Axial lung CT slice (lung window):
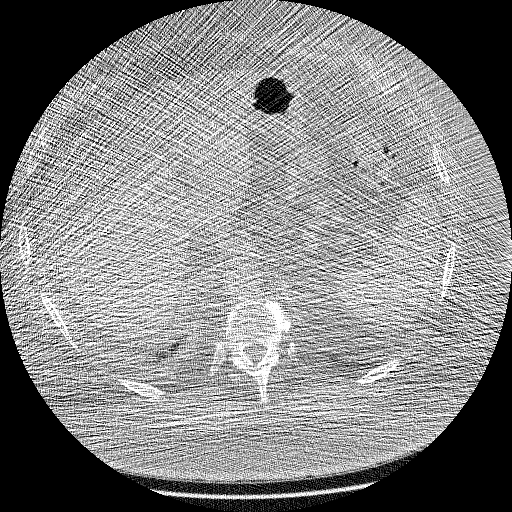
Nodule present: no